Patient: sex M, age 73
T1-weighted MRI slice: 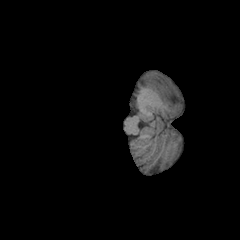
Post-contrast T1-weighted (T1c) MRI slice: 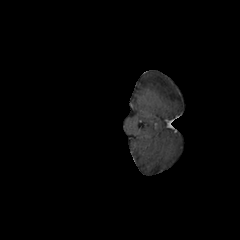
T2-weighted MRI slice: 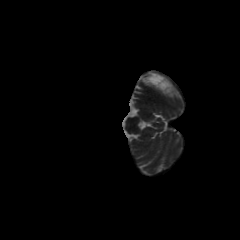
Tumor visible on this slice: no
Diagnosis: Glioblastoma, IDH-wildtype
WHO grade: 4